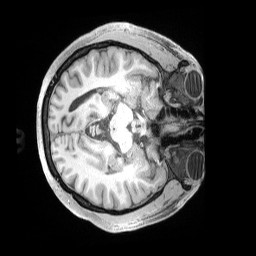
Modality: T1w
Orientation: axial
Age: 50
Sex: male
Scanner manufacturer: siemens
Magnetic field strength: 3 T
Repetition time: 2 s
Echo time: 0.00211 s